Question: I'm creating table for 'PDF' generating, my design is simple but when I create table in table it doesn't create that design what I want. The design is and its only crop image not complete image
Now after 'PARTICULARS FURNISHED BY SHIPPER' the design is not working for me I only have to use 'table' not 'div'. How could I do that?
See the design <URL>
'MARKS AND NUMBERS', '#OF UNIT', 'DESCRIPTION OF PACKAGES AND GOODS', 'GROSS WEIGHT' and 'MEASUREMENT' I think these are 'rows' in a table or 'td', I can't figure it out.
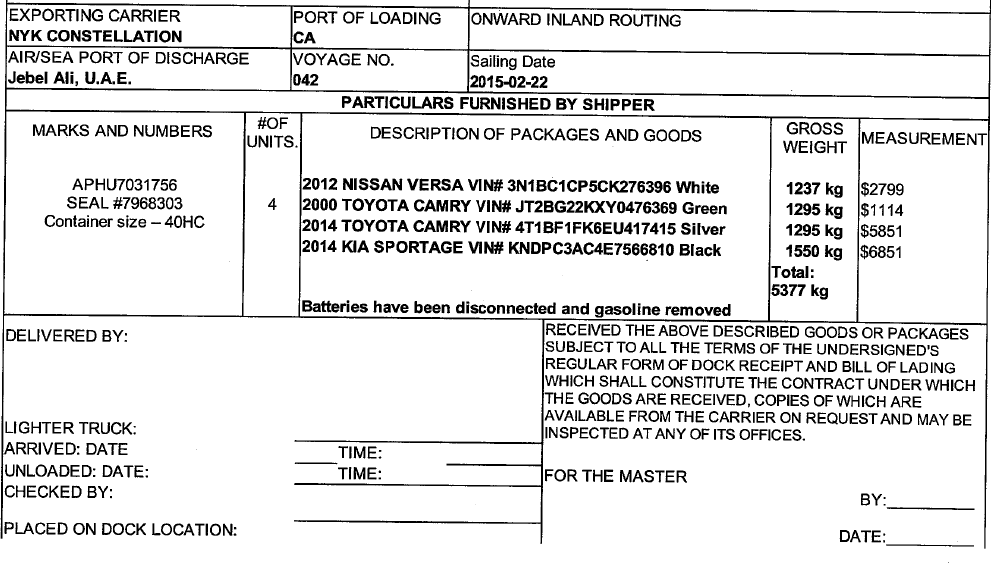
Answer: ## See the fiddle
Here i have used only 'HTML' and no 'CSS'
Some part in the HTML is as follows
'''
<tr>
<td>APHU7031756
<br/>SEAL
<br/>Container size
<br/>
</td>
<td rowspan="4">4</td>
<td>2012 NISSAN VERSA
<br/>2012 TOYOTA CAMRY
<br/>2014 TOYOTA CAMRY
<br/>2014 KIA CAMRY</td>
<td>1237 Kg
<br/>1295 Kg
<br/>1295 Kg
<br/>1295 Kg</td>
<td>$2799
<br/>$1114
<br/>$1114
<br/>$1114</td>
</tr>
'''